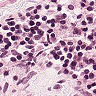
Metastatic tissue present: no